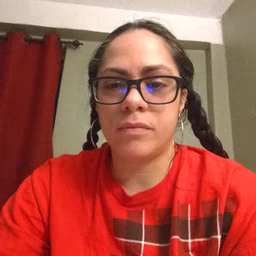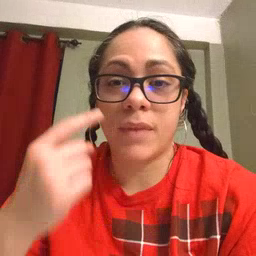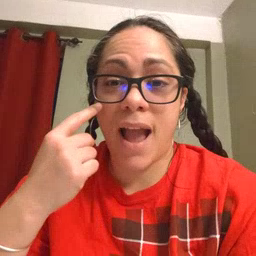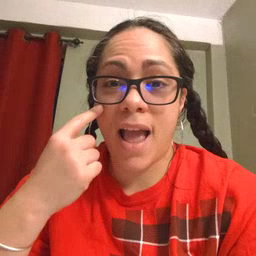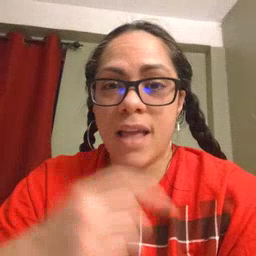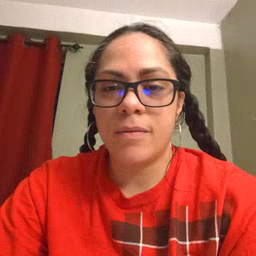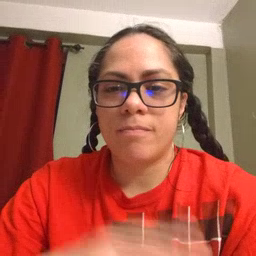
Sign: eye